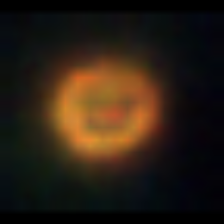
Taxon: NanoPlankton
Group: Other